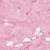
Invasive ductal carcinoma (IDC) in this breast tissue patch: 0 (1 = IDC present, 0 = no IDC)